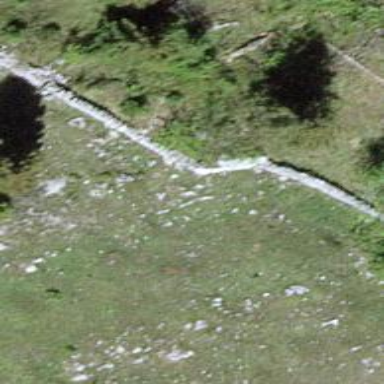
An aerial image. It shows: Dry stone wall barrier.